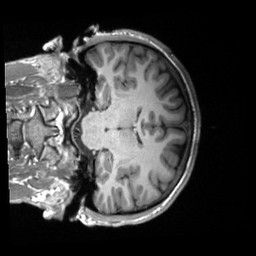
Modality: T1w
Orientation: coronal
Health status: healthy
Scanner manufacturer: siemens
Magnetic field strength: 3 T
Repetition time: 2.3 s
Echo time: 0.00228 s